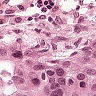
Metastatic tissue present: yes